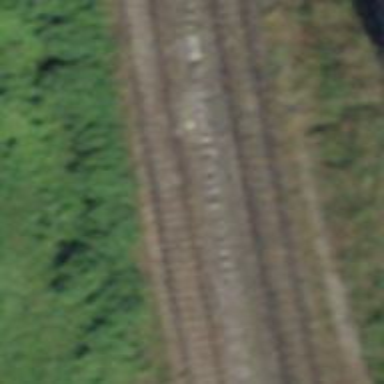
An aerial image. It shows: Railway siding with one electrified track and contact line for powering the train.